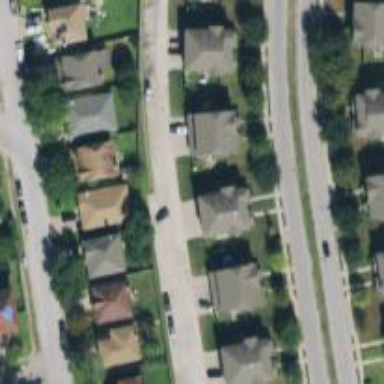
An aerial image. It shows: Alley classified as service road.